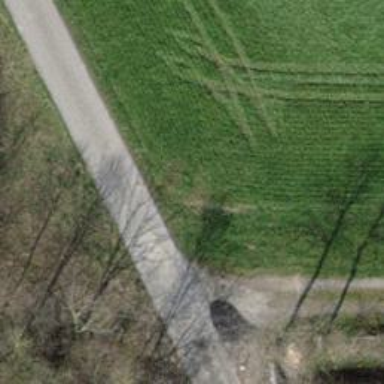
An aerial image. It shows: Unclassified road.